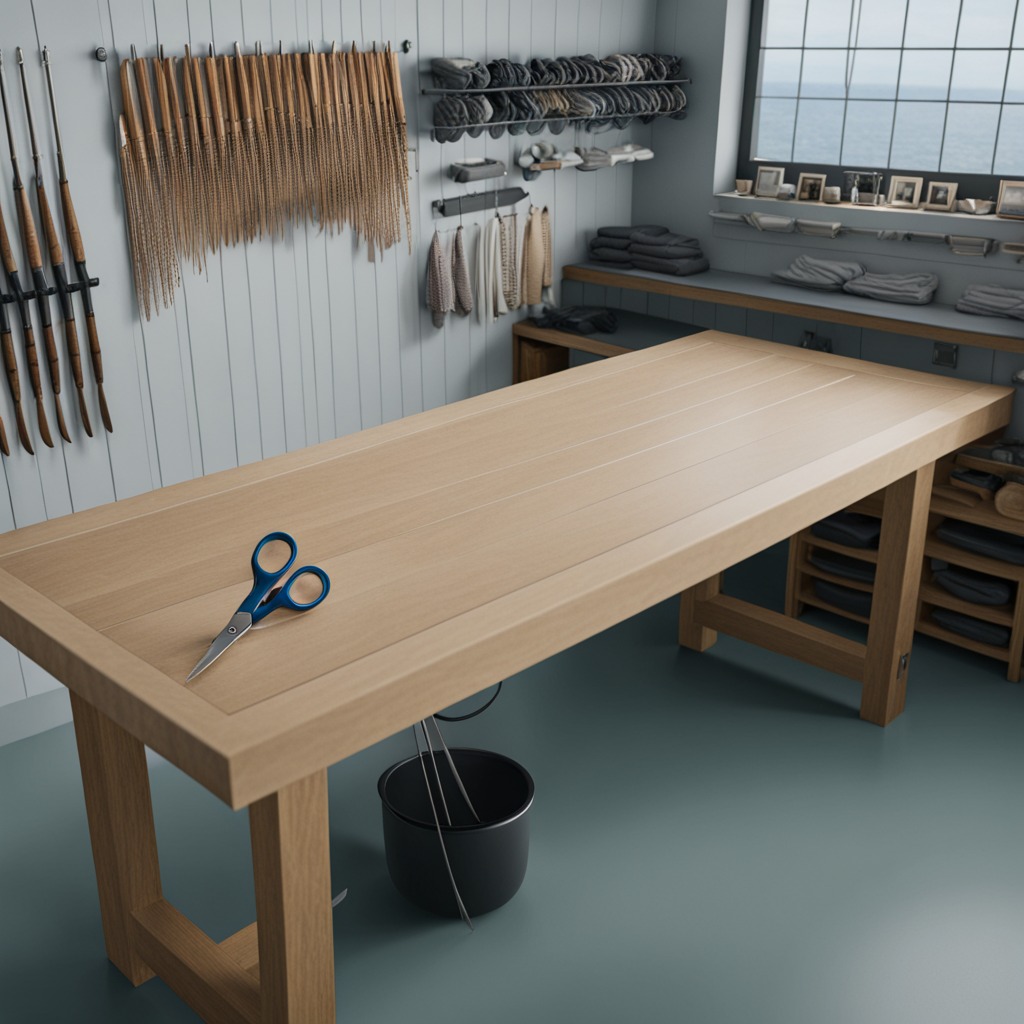
A scissor lies on the workbench.